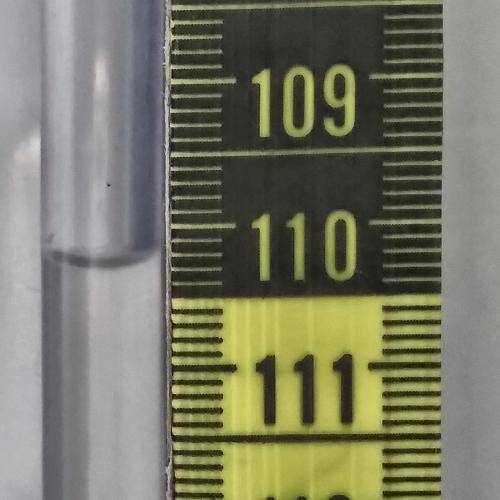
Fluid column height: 110.2 cm